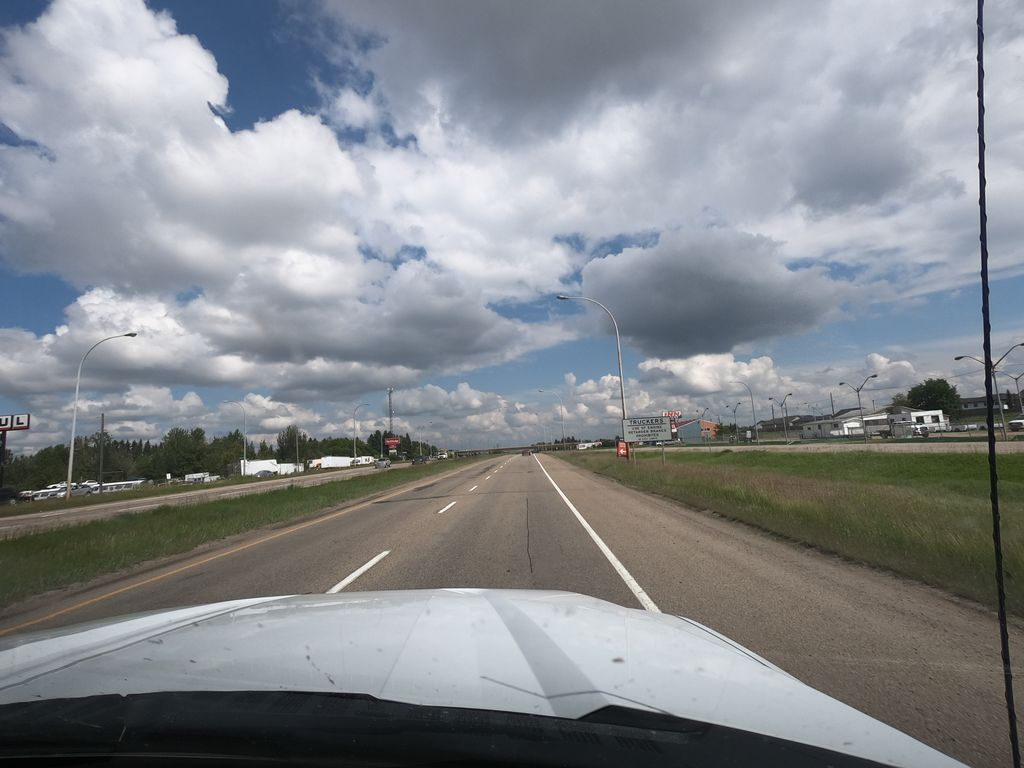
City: edmonton